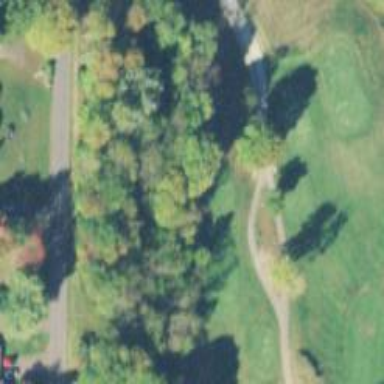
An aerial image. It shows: Path for both roads and golfers.